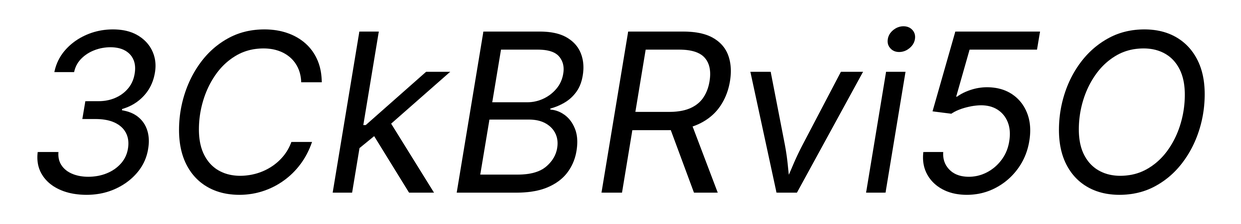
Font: Inter-Italic_Italic